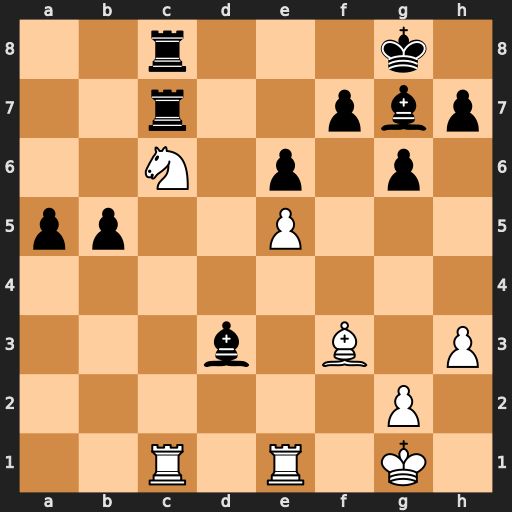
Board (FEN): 2r3k1/2r2pbp/2N1p1p1/pp2P3/8/3b1B1P/6P1/2R1R1K1
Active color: w
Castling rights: -
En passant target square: -
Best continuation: Ne7+ Kf8 Nxc8 Rxc1 Rxc1